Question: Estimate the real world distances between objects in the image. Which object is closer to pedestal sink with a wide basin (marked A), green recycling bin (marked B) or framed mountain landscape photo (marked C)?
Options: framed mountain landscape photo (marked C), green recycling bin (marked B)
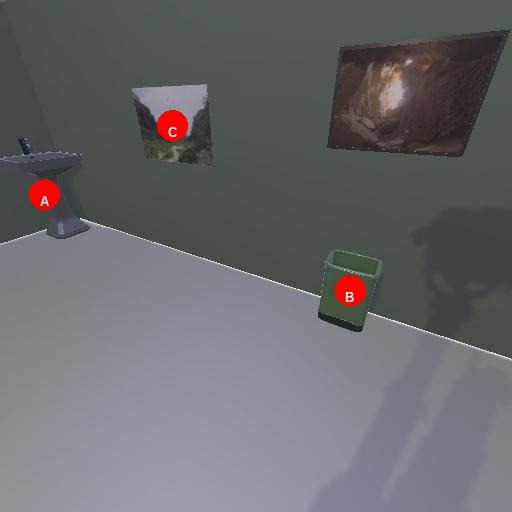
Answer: framed mountain landscape photo (marked C)